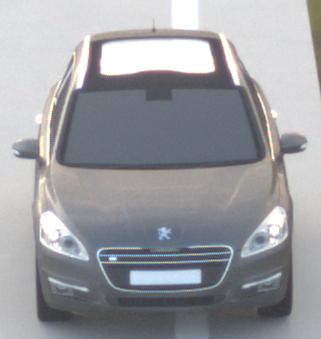
Make: Peugeot
Model: 508 SW 120 VTi
Detailed model: 508 (I) SW
Model produced from: 2011/03
Model produced until: 2014/05
Doors: 5
Color: gray
Road condition: dry road
Daytime: sunrise or sunset
Contrast: medium contrast